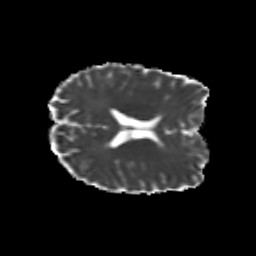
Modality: MD
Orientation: axial
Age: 24
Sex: male
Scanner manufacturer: siemens
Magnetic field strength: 3 T
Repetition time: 3.5 s
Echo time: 0.104 s